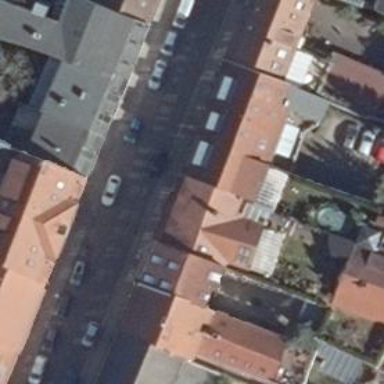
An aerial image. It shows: Furniture shop.